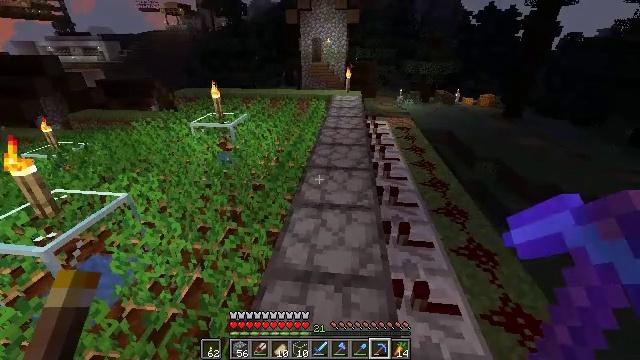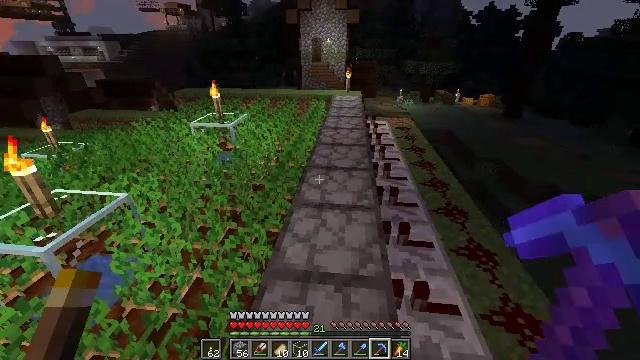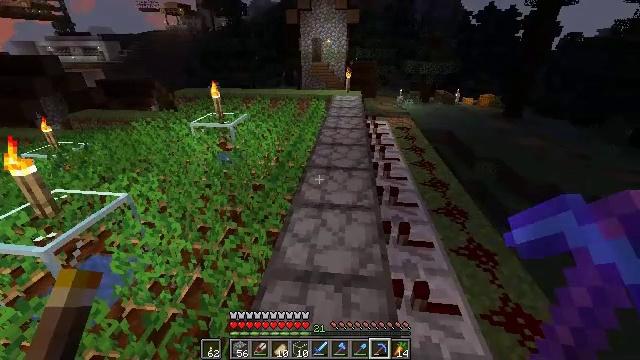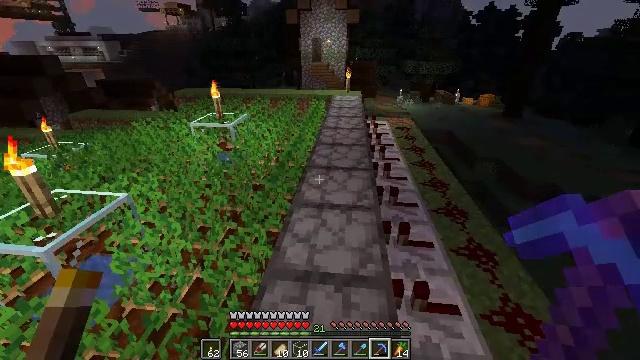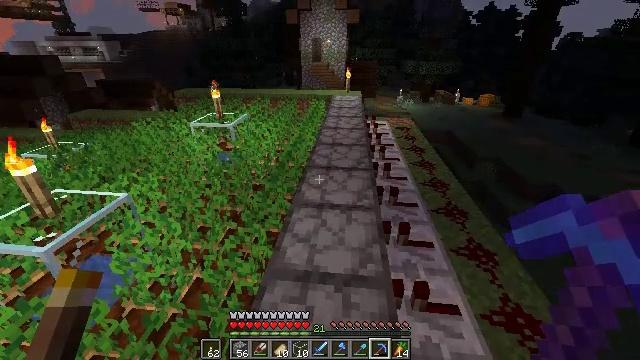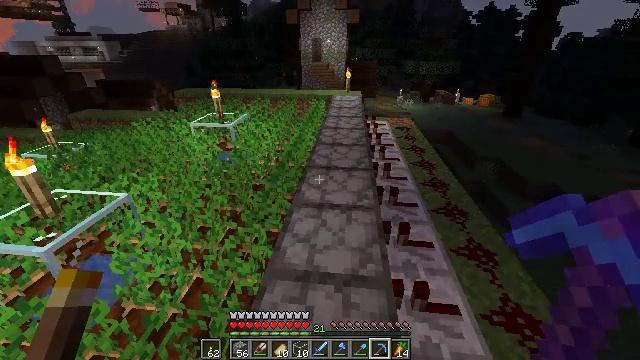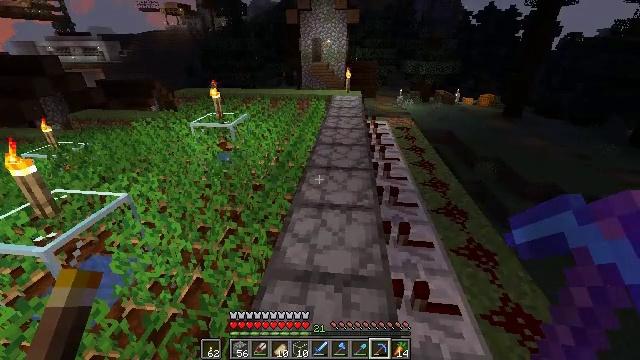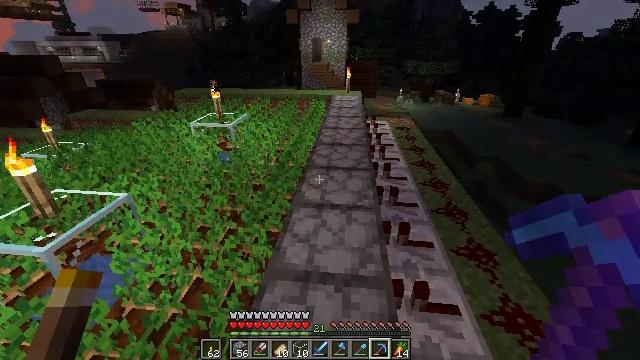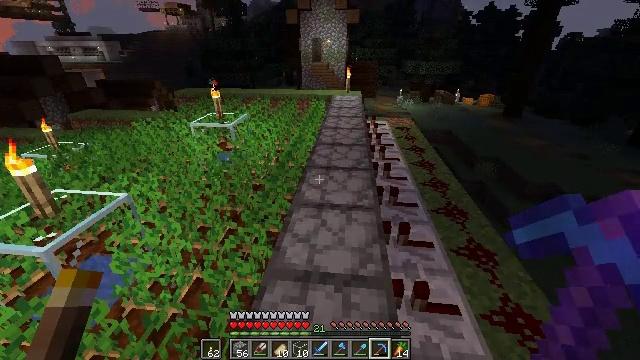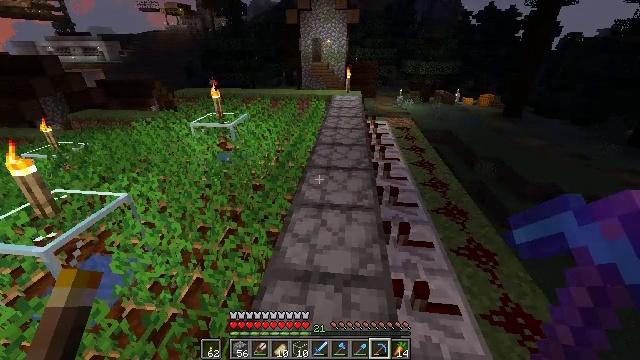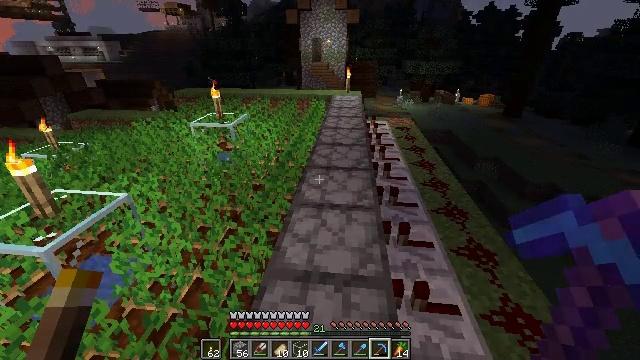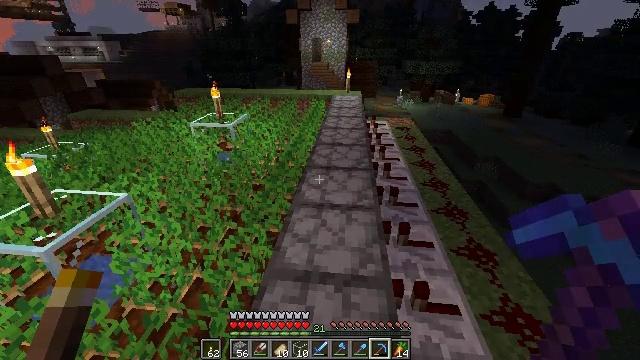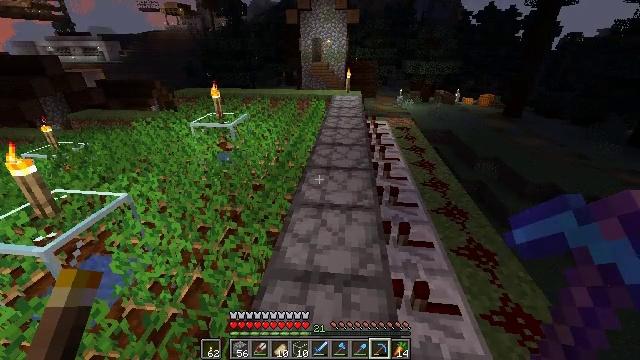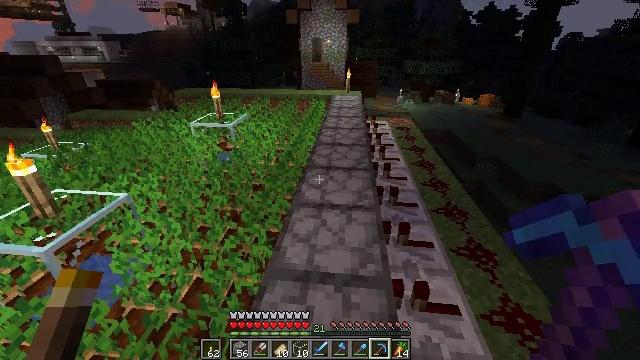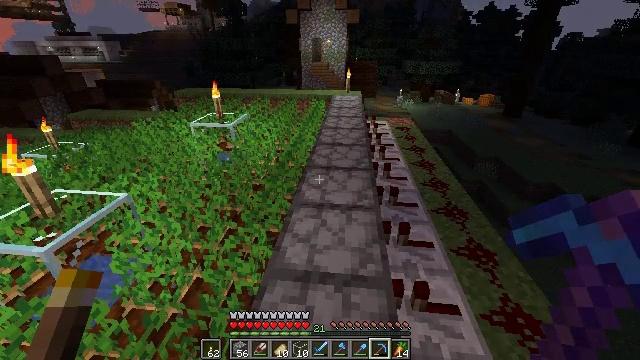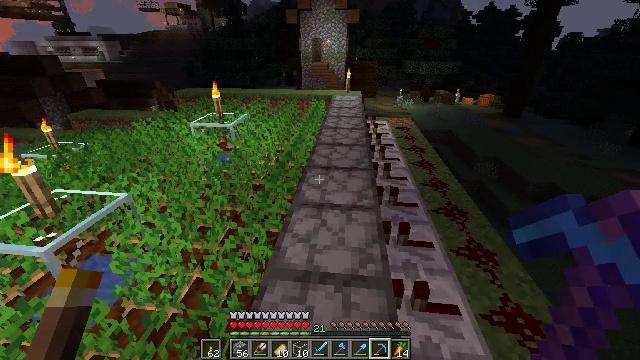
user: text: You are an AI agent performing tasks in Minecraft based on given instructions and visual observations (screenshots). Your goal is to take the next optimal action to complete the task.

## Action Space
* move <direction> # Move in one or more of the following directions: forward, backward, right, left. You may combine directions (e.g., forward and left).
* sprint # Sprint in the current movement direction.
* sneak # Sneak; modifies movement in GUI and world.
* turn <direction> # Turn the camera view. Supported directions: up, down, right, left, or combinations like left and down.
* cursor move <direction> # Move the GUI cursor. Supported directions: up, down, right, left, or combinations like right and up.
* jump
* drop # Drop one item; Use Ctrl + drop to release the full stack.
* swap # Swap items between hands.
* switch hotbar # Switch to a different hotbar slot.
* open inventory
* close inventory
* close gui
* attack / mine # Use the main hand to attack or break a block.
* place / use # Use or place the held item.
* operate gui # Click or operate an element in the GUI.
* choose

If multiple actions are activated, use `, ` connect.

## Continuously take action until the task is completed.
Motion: motion action
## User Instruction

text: Break the redstone wire to disrupt circuits.
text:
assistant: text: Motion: no_op
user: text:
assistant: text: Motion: no_op
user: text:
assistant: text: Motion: no_op
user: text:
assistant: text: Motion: no_op
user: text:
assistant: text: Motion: no_op
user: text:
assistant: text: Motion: no_op
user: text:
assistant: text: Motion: no_op
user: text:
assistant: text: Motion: no_op
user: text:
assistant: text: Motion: no_op
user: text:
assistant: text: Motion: no_op
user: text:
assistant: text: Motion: no_op
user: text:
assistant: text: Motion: no_op
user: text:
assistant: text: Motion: no_op
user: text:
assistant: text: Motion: no_op
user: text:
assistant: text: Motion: no_op
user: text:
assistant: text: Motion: no_op
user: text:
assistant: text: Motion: no_op
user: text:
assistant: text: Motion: no_op
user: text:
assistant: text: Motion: no_op
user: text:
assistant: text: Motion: no_op
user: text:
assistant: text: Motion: no_op
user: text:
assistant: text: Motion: no_op
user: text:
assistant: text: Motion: no_op
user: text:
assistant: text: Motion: no_op
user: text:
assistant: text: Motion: no_op
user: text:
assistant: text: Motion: no_op
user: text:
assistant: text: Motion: no_op
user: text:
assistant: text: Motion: no_op
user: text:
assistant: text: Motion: turn right
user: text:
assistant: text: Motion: turn right